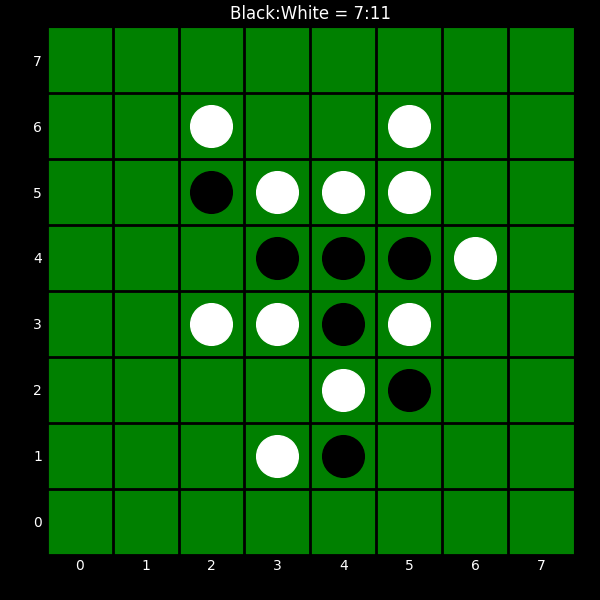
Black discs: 7
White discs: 11